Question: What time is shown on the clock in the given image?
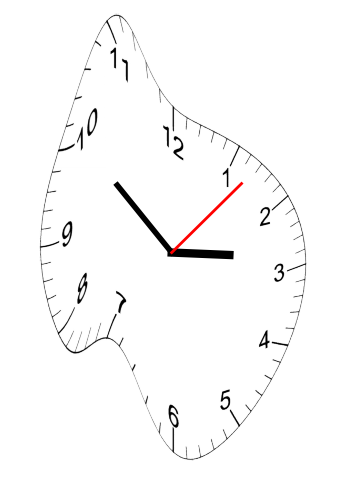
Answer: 02:51:07